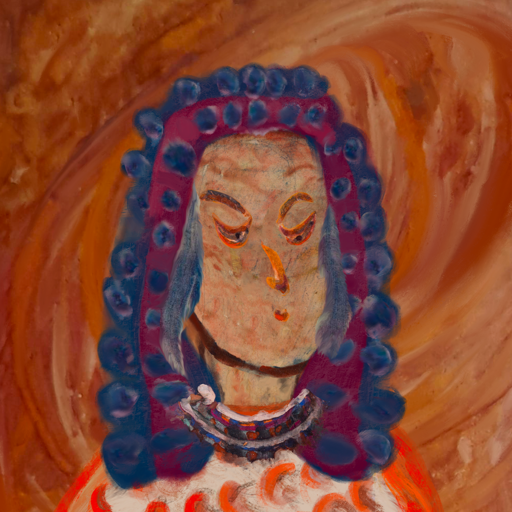
Background: Pious_Lady, Head And Neck Side: Orphan, Face Side: Hypocrite, Bust: Rupkatha, Hair Side: Hill_Girl, Head Accessory: Blank, Second Necklace: Blank, Necklace: Hypocrite_1, Baby: Blank